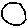
Label: moon